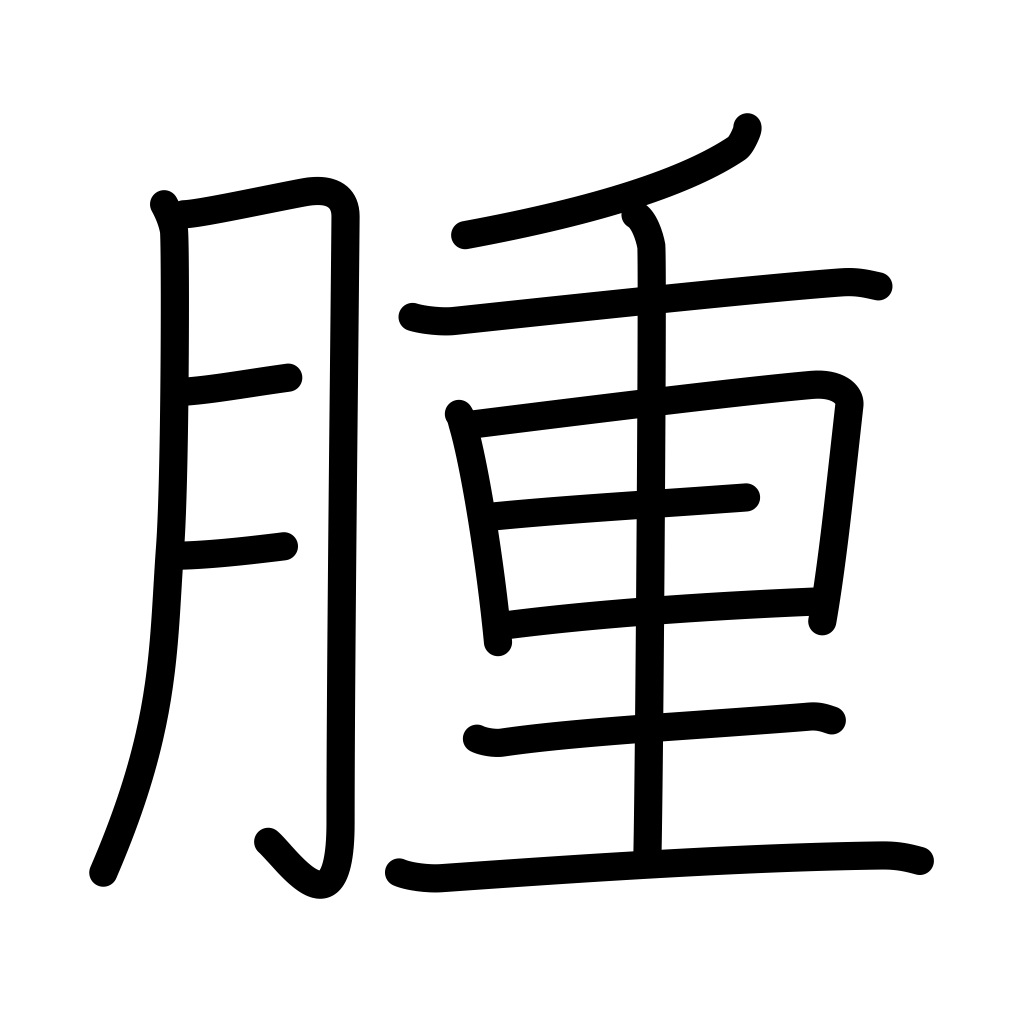
Meaning: tumor, swelling